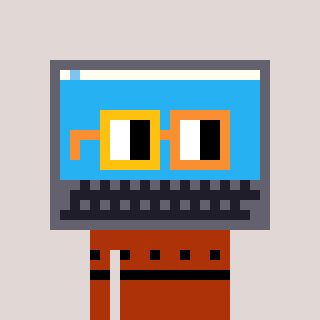
a pixel art character with square yellow and orange glasses, a laptop-shaped head and a hotbrown-colored body on a warm background